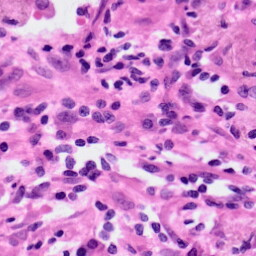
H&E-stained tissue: Lung